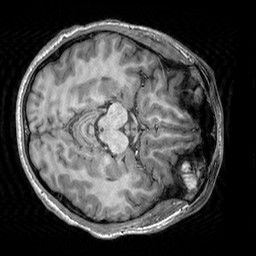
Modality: T1w
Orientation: axial
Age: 26
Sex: male
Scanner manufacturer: siemens
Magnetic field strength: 3 T
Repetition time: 2.3 s
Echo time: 0.00303 s